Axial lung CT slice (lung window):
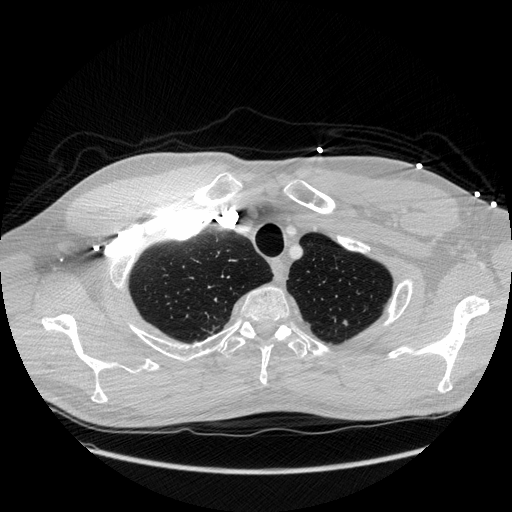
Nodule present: yes
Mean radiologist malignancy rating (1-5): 2